Question: I have tried several jQuery libs to get this to work, including <URL> but I am having the same issue with each of them. The table looks fine, initially, but as soon as the THEAD sticks to the top of the page, the column widths in the THEAD no longer line up properly.
I am using Twitter Bootstrap 3. How can I make this work properly? Is bootstrap interfering? Does it have something to do with the fact that my first '<TR>' is 10 '<TD>'s wide? Colspan issue? Any tips, please?
Here's a screenshot to show you what I mean:

My HTML goes something like this:
'''
<div class="table-responsive" style="width:100%;">
<table class="table table-bordered table-hover table-striped display-tbl" style="width:100%;">
<tr>
<td colspan="10">
<div id="content">
<ul id="tabs" class="nav nav-tabs tabArea" data-tabs="tabs">
<li class='active'><a href="#" class="top-tab">All</a></li>
<li><a href="#" class="top-tab">Active</a></li>
<li><a href="#" class="top-tab">Inactive</a></li>
<li><a href="#" class="top-tab">Follow-up</a></li>
<li><a href="#" class="top-tab">Sold</a></li>
<li><a href="#" class="top-tab">Dead</a></li>
<li><a href="#" class="top-tab">Applications (1233)</a></li>
</ul>
</div>
</td>
</tr>
<thead>
<tr style="background-color:#DFE8EB;">
<td style="width:5em;font-weight:bold;">Date</td>
<td style="width:5em;font-weight:bold;">Appt</td>
<td style="font-weight:bold;">First</td>
<td style="font-weight:bold;">Last</td>
<td style="font-weight:bold;">Campaign</td>
<td style="width:5em;font-weight:bold;">Phone</td>
<td style="font-weight:bold;">City</td>
<td style="width:4em;font-weight:bold;">Status</td>
<td style="width:9em; font-weight:bold;">Actions</td>
<td style="width:1.5em;"><center><span class="fakelink" onclick="checkedAll()">&plusmn;</span></center></td>
</tr>
</thead>
<?php echo $RESULTSTBL; //echo data rows ?>
</table>
</div>
'''
And the my latest attempt using <URL> looks like this:
'''
$('table.table').freezeHeader();
'''
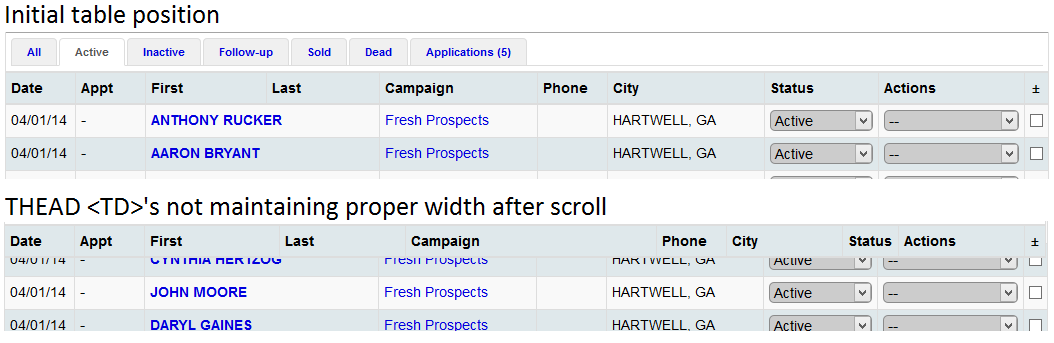
Answer: I've looked into it and the problem is that creates a new dummy overlay div above the top of your 'table' and makes a copy of your 'table header' inside that same table.
Until the 'table header' was inside your 'main table', it got it's 'width' calculated based on other cells in the table .
Once you take it out, the table will try to . Since now the header is isolated in a new table, it now get's the width from the only cell content that it has - the column names of the table header. Some of those columns don't have a set width - on some you did set the width. If you want to keep it the same width, you will have to set a fixed width to atleast 9 cells out of 10 (if you want to keep it 100% fluid) or give fixed width to all - table and cells.
Sample here (cells width set in % - the total minimum width of the table has to be wider than the sum of the widths set on cells + the content of the fluid cell without width): <URL>
'''
<tr style="background-color:#DFE8EB;">
<td style="width:90px;font-weight:bold;">Date</td>
<td style="width:60px;font-weight:bold;">Appt</td>
<td style="width:100px;font-weight:bold;">First</td>
<td style="width:100px;font-weight:bold;">Last</td>
<td style="font-weight:bold;">Campaign</td> <!-- fluid cell - can be only one -->
<td style="width:100px;font-weight:bold;">Phone</td>
<td style="width:100px;font-weight:bold;">City</td>
<td style="width:100px;font-weight:bold;">Status</td>
<td style="width:100px;font-weight:bold;">Actions</td>
<td style="width:100px;"><center><span class="fakelink" onclick="checkedAll()">&plusmn;</span></center></td>
</tr>
'''
Also keep in mind that if you are planning to have this table fluid and not break it, if you resize the table to a smaller width, you need to keep the 'cell width' larger than the 'content within it' (or use word wrap) else it will still fail to calculate the appropriate width.
--
You may also want to look at some other css approaches to achieve this: <URL>
--
Another approach I could imagine, is to write the cell widths of the first row in the original table into a javascript array and after you call the plugin, you also do a callback and iterate over the array and set the cell widths in the new array (this would probably be the most flexible approach).
The behaviour of the plugin already works in a "hacky" way, so this are kinda the only options I see. Hope I gave you any good ideas.